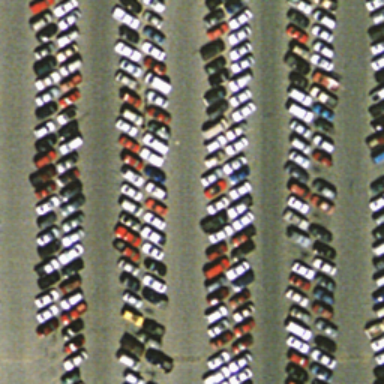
Lots of cars are very closed to each other in the parking lot .